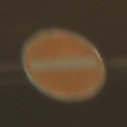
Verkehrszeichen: VerbotDerEinfahrt
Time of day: Night
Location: Outdoor (Urban)
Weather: Overcast
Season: NotSpecified
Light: Artificial